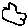
Label: fish